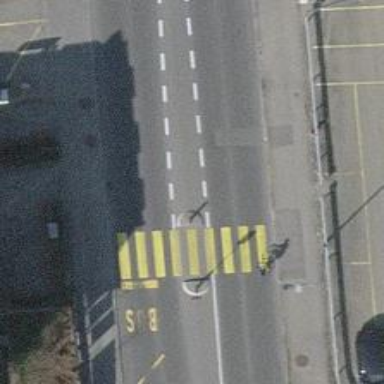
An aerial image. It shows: Marked crossing with pedestrian island.